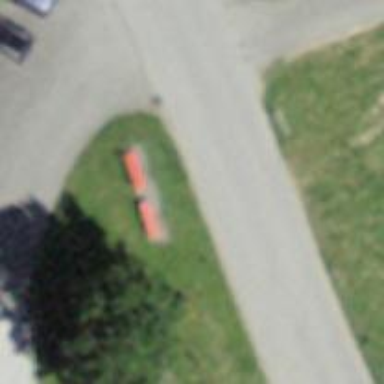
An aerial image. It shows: Bench.